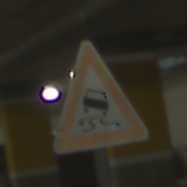
Verkehrszeichen: SchleuderOderRutschgefahr
Umgebung: Indoor, Special
Tageszeit: NotSpecified
Wetter: NotSpecified
Licht: Artificial
Jahreszeit: NotSpecified
Kontrast: HighContrast